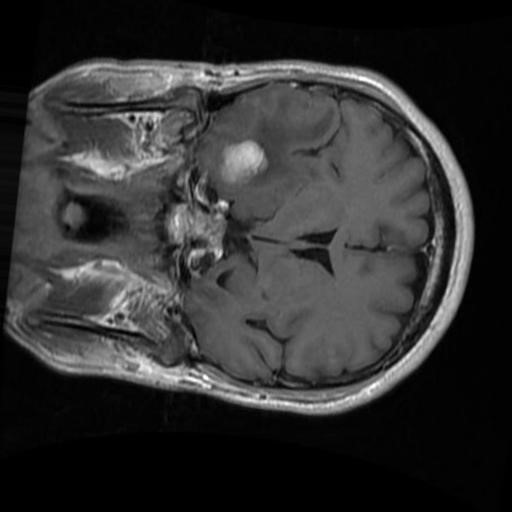
Label: brain_menin